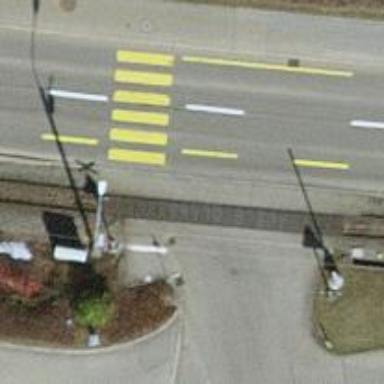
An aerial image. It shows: Crossing for the railway.